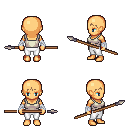
a pixel art fantasy rpg character, female body template, human, tanned skin, white pirate shirt, white pants, plain hairstyle, white cloth bandages, spear, four views (front, back, left, right), 2x2 character sprite sheet, small pixel art, hard edges, no anti-aliasing